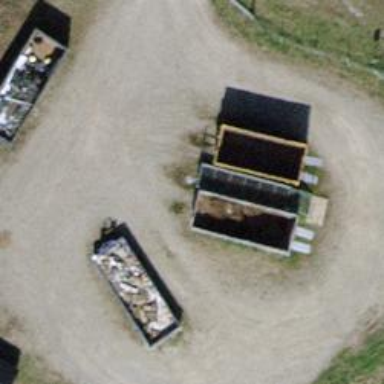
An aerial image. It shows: Recycling center for various types of waste.